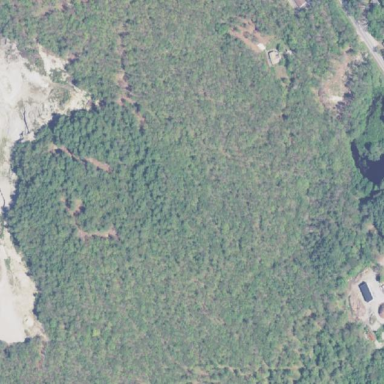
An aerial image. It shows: Mixed woodland area with various types of leaves.